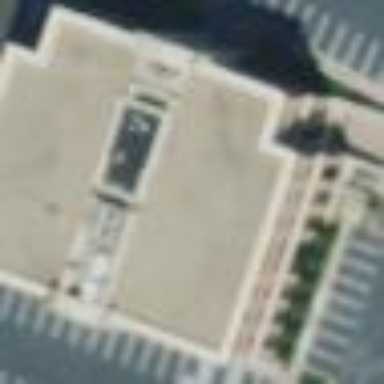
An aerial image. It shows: Office building.